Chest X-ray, AP view. Patient: 31 years old, sex M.
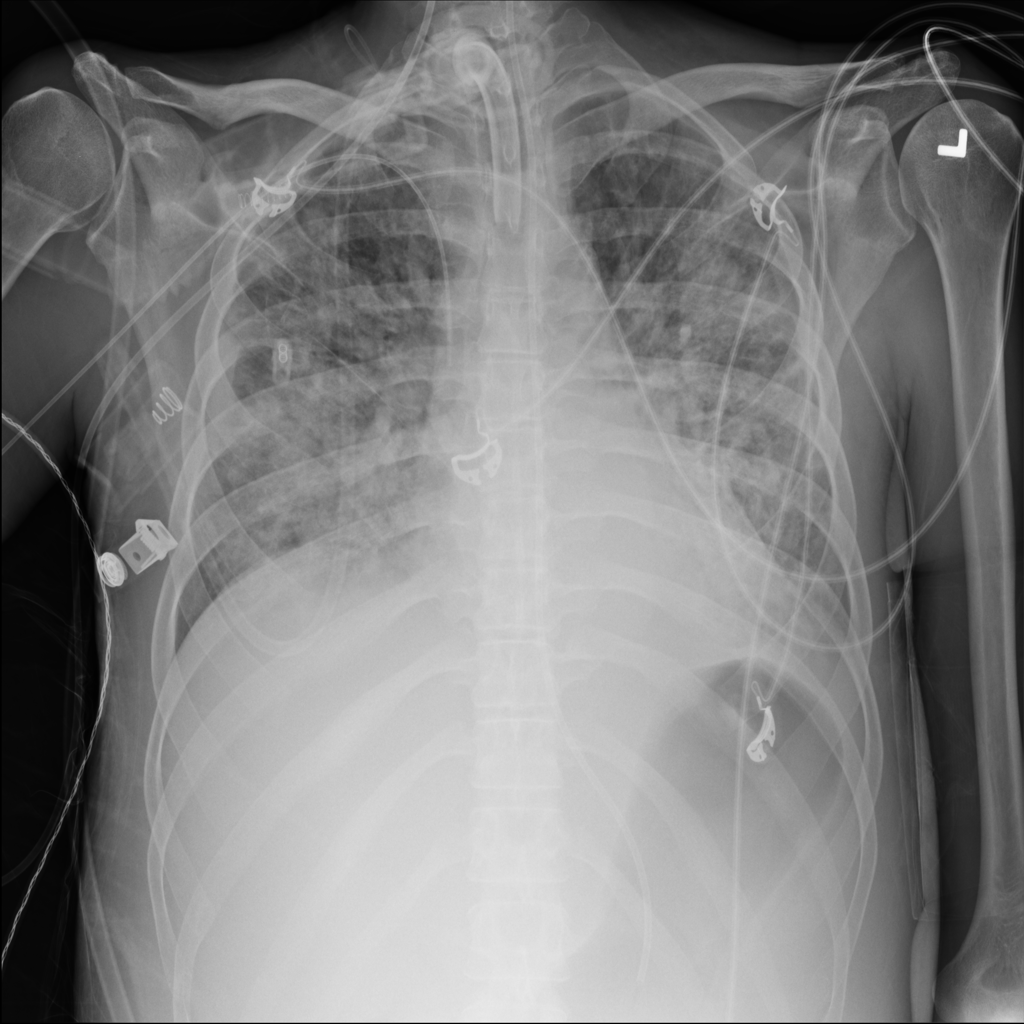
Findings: Effusion, Infiltration